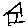
Label: house